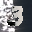
Label: 3